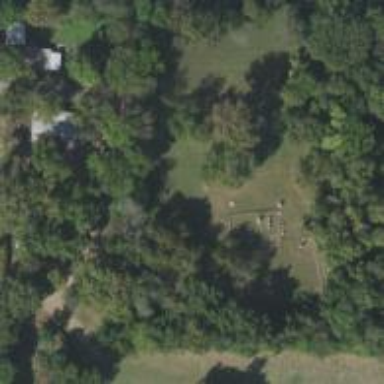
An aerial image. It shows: Cemetery.